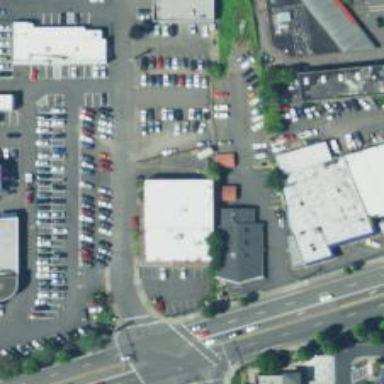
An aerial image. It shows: Supermarket.